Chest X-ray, PA view. Patient: 58 years old, sex M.
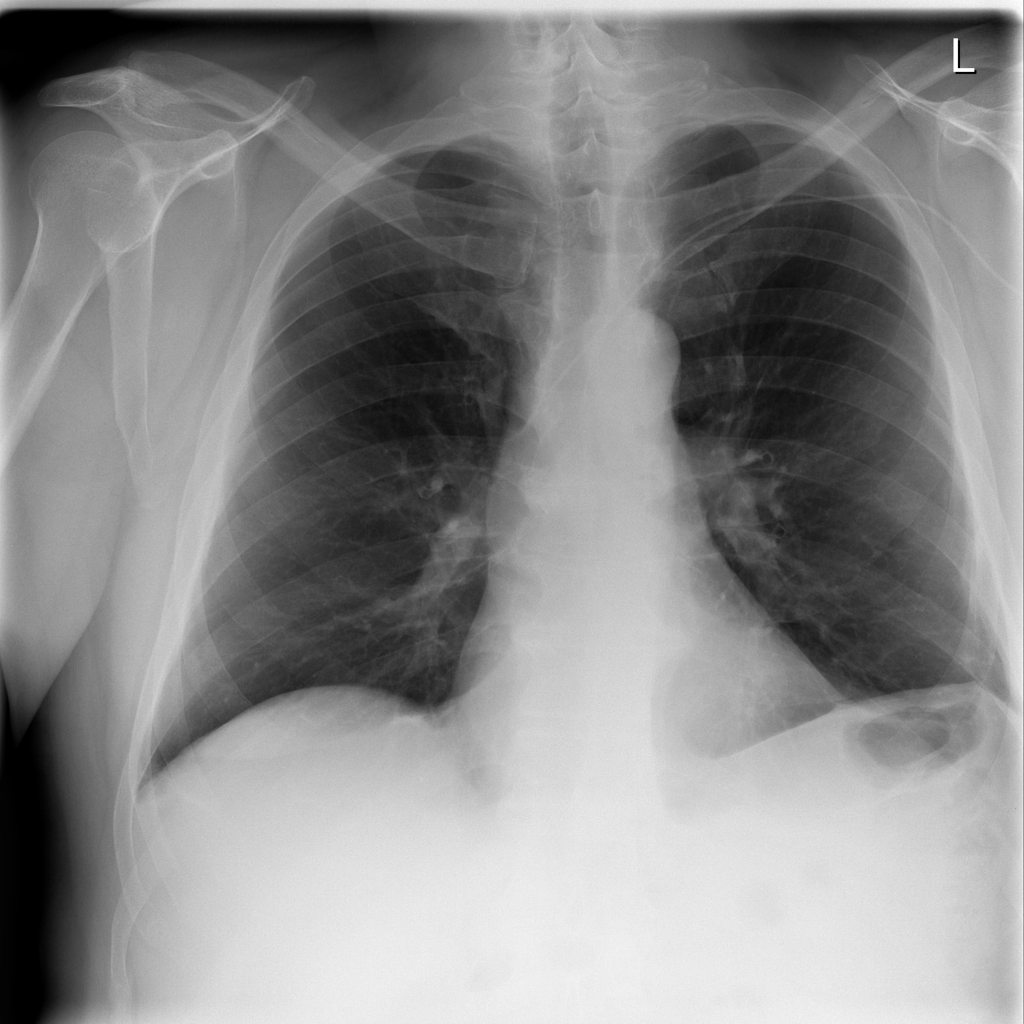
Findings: Atelectasis, Effusion